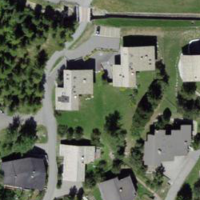
EUNIS habitat code: 55
Species observed at this site:
Aster alpinus